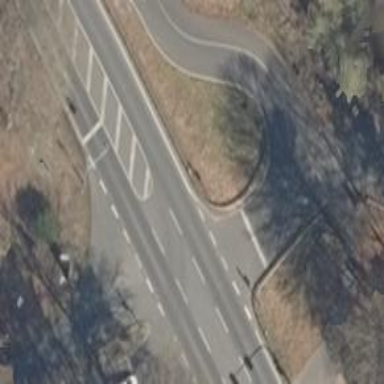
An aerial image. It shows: Road with traffic signals controlling the flow of traffic.